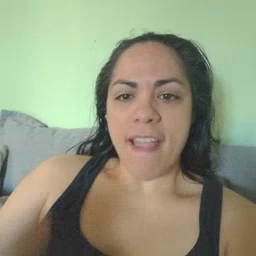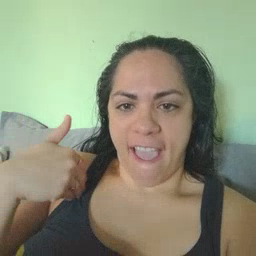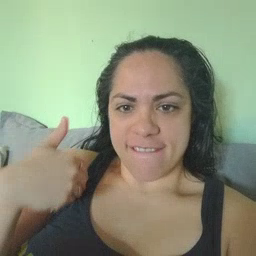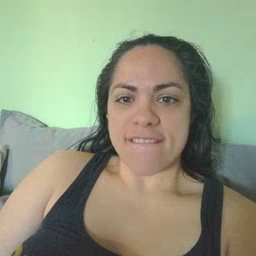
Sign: have